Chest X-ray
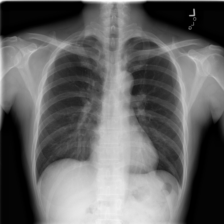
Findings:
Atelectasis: negative
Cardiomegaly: negative
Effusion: negative
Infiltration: negative
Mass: negative
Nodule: negative
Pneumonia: negative
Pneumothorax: negative
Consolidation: negative
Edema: negative
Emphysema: negative
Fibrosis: negative
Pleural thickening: negative
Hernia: negative